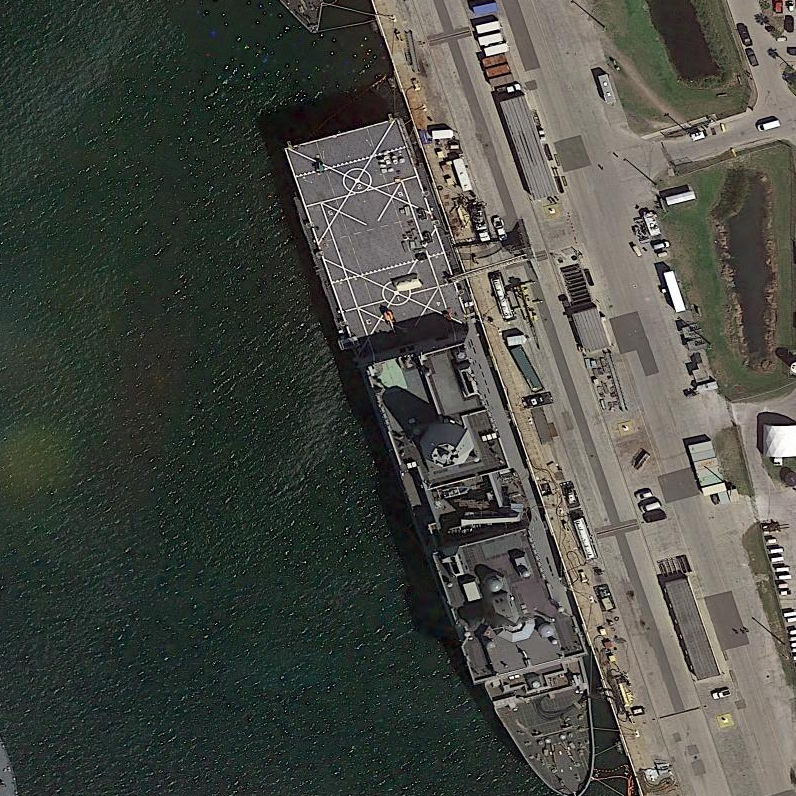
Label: San_Antonio-class_transport_dock